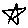
Label: star